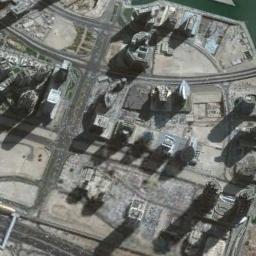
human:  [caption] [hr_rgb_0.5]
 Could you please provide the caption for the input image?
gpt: The commercial area is on the open place .

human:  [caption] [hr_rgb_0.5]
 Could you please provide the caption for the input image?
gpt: The building is very high .

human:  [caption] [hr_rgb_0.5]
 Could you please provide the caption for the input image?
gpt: In a commercial area there are several tall buildings of different shapes and several roads with many cars  There is a river beside the buildings .

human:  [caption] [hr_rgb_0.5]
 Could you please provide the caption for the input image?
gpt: A spare commercial area has lots of buildings and vacant lots .

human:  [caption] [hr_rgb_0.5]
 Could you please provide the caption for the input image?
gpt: There are some open squares on a commercial area .